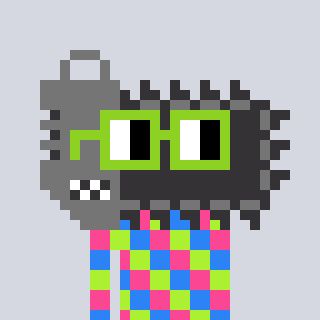
a pixel art character with square light green glasses, a chainsaw-shaped head and a blue-colored body on a cool background